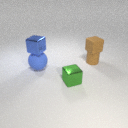
large blue rubber sphere behind small green metal cube